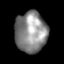
Tissue: lung
Cell type: Others
Senescence score: 0.2203
Nuclear area (px): 1269
Mean DAPI intensity: 138.787